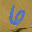
Label: 6